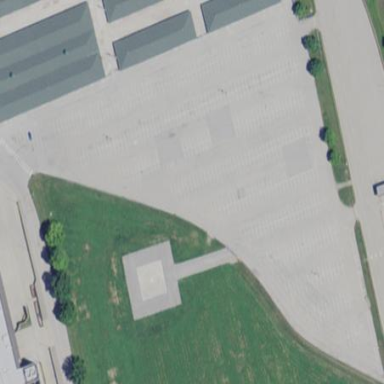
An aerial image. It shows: Parking area with surface.